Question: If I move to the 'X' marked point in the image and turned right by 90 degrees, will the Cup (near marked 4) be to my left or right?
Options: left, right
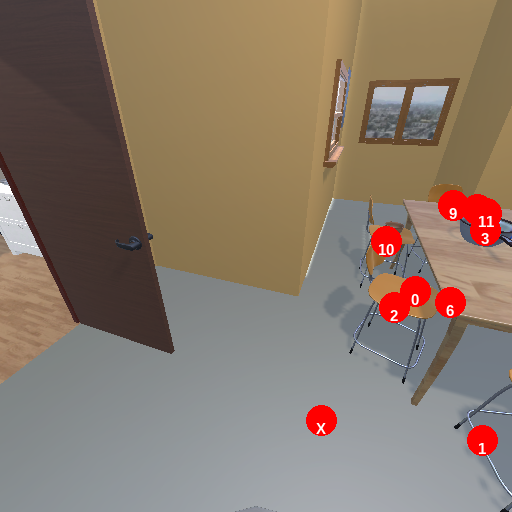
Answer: left